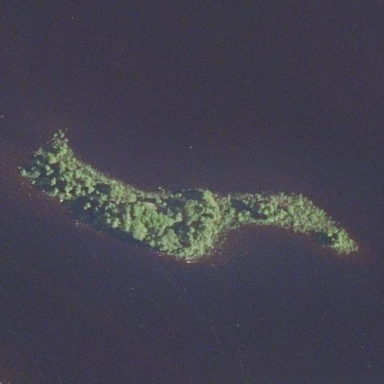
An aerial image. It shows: Image showing island.